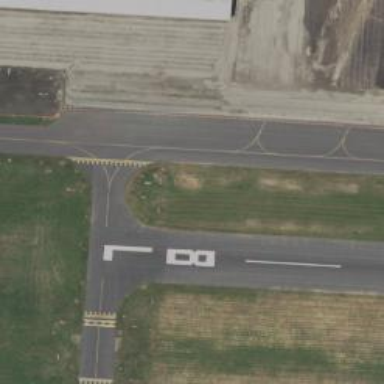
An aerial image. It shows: View of taxiway at the airport.